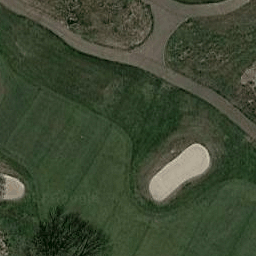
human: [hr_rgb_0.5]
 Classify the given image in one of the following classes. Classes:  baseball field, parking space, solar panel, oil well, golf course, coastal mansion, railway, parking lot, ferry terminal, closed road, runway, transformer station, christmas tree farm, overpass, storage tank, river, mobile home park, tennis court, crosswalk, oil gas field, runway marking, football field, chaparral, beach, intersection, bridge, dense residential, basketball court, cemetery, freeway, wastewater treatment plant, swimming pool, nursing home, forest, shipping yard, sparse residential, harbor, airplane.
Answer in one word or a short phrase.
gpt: golf course